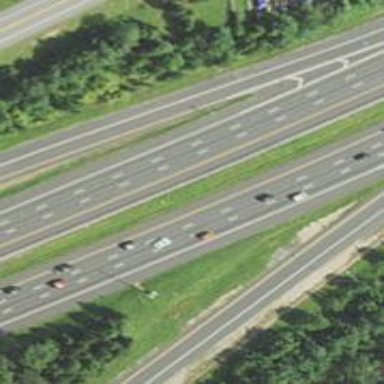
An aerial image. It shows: Asphalt motorway.